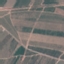
Land use / land cover class: PermanentCrop